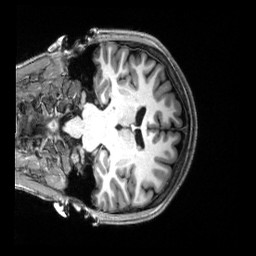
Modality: T1w
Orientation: coronal
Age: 22
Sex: female
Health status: healthy
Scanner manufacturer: siemens
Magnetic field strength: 3 T
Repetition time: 2.5 s
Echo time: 0.00222 s